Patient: sex M, age 43
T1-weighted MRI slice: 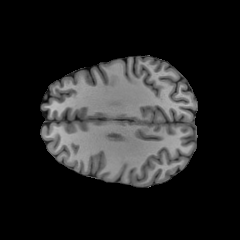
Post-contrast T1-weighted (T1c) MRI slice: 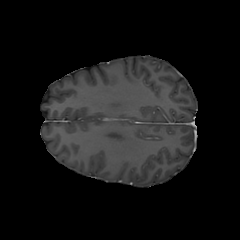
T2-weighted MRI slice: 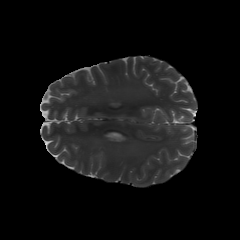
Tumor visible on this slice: no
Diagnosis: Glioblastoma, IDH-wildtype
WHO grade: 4